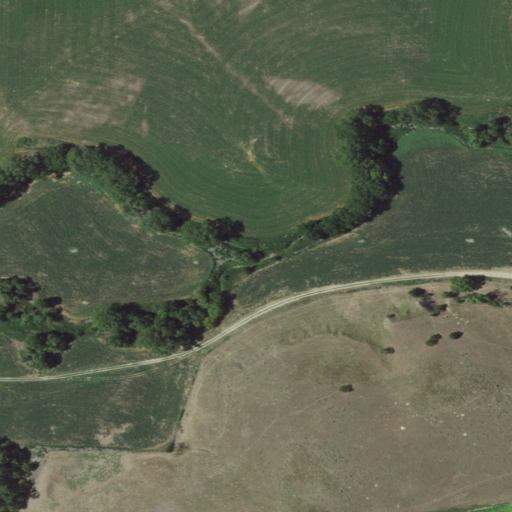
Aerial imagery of valley in Nebraska named Wildhorse Canyon containing cultivated crops and grassland